Question: I have gotten remote Java debugging setup on our development server successfully, and have been able to get debugging to work. For some reason though, after a short time (~20 min) the server will forget that remote debugging is enabled. Restarting HTTP will correct the problem, but also causes interruptions to the development team.
This is the error message:

This is the same message you get prior to getting the notes.ini updated. The same message goes away after HTTP is restarted, but returns after the connection is forgotten.
Does anyone have any ideas on what to try?
Note: I work in a banking environment, and have no access to any server (even in Dev/UNIT) but the Notes Admin I am working with is very helpful and willing to help troubleshoot.
---
UPDATE: The Notes.ini lines added to the local Notes.ini and the servers Notes.ini are
'''
JavaEnableDebug=1
JavaDebugOptions=transport=dt_socket,server=y,suspend=n,address=8000
'''
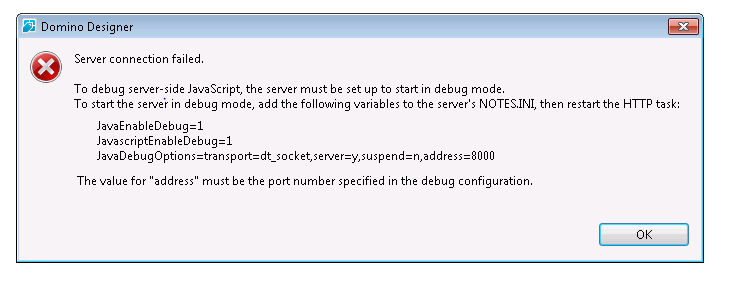
Answer: I believe that the solution here is to make sure that no threads are left running or hung that are tying up the server debugging port. It is very easy, especially if you are new to this debugger, to switch to the XPages perspective and continue working while the debugger still connected to the hung thread.
The next time you try to use the debugger, you will be presented with the above error message. If anyone from IBM sees this, perhaps a note should be added to remind the user to check to see if the debugger is already attached.